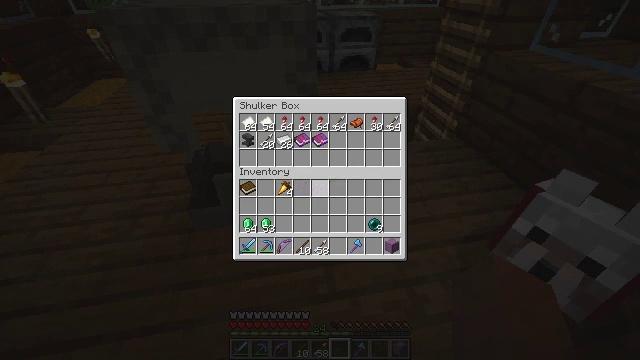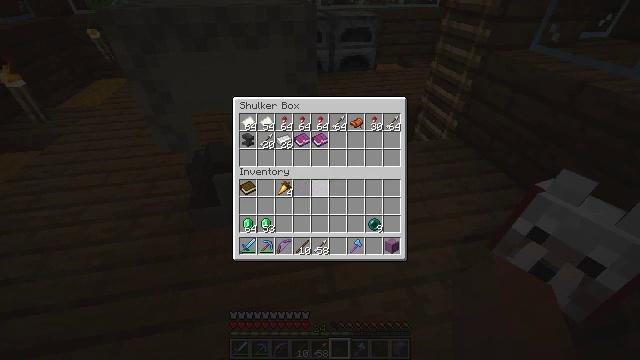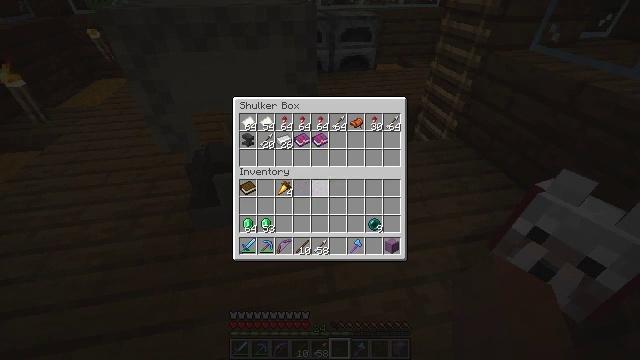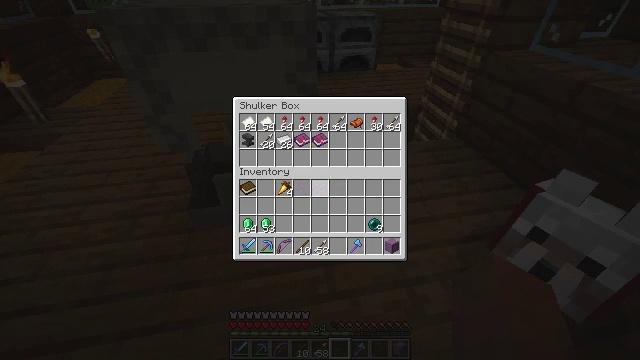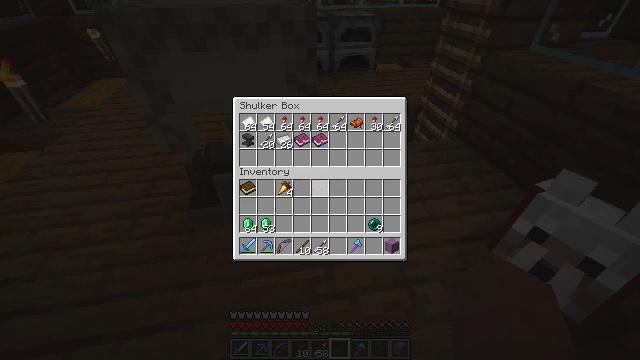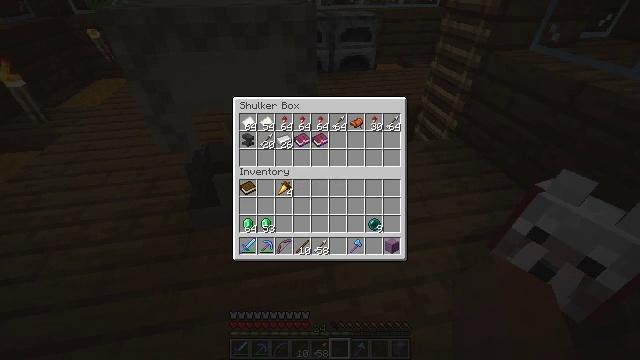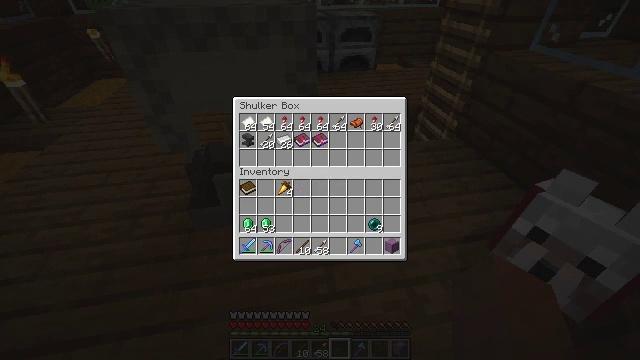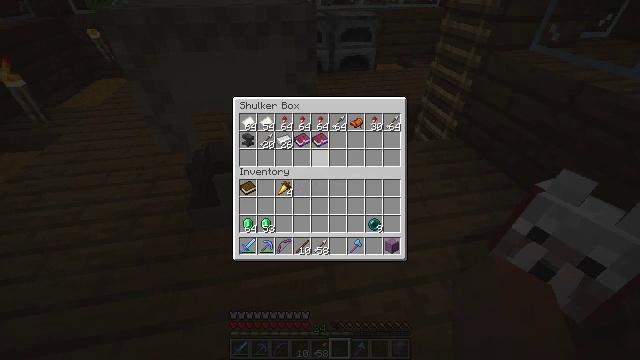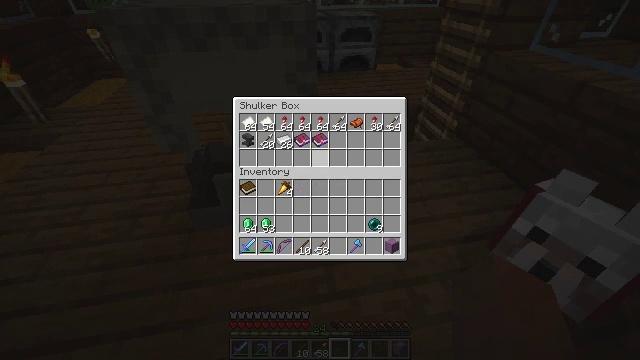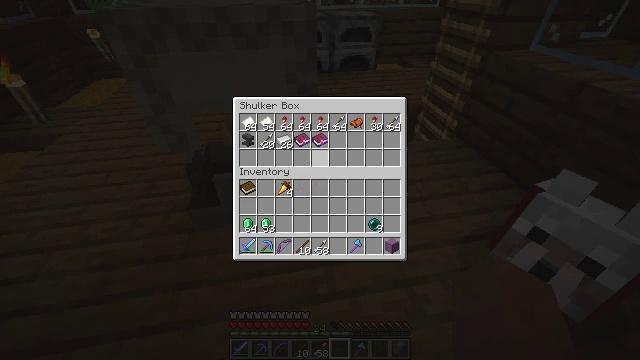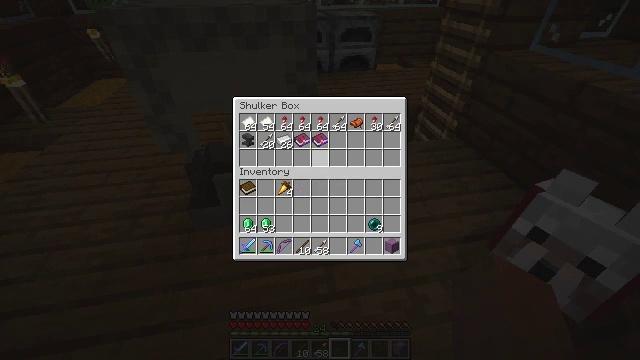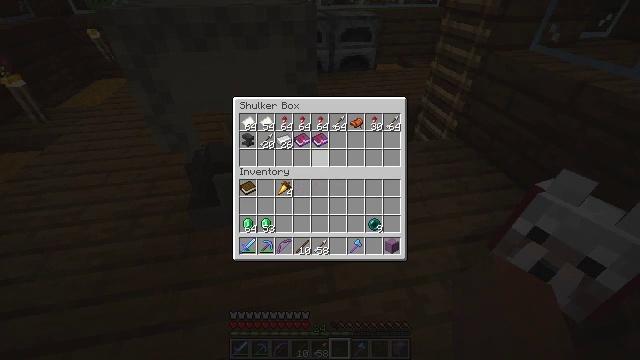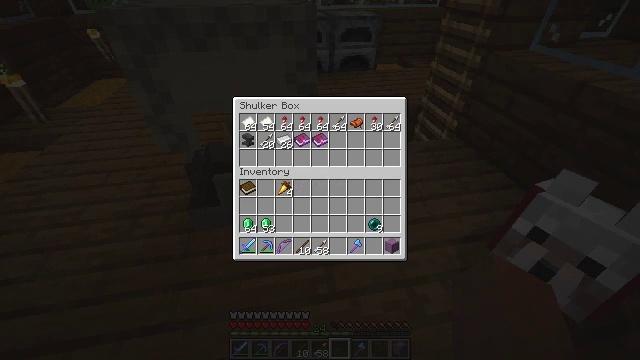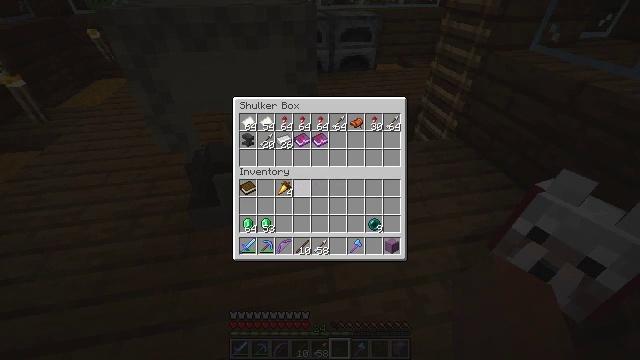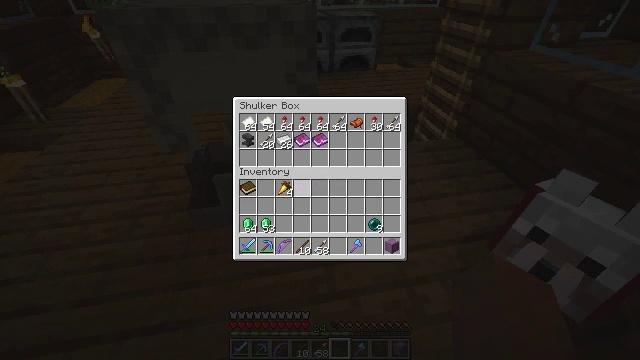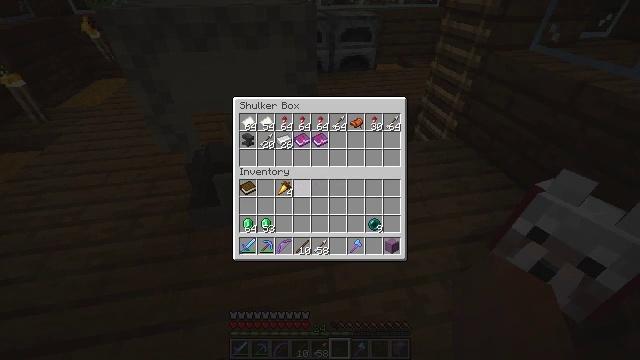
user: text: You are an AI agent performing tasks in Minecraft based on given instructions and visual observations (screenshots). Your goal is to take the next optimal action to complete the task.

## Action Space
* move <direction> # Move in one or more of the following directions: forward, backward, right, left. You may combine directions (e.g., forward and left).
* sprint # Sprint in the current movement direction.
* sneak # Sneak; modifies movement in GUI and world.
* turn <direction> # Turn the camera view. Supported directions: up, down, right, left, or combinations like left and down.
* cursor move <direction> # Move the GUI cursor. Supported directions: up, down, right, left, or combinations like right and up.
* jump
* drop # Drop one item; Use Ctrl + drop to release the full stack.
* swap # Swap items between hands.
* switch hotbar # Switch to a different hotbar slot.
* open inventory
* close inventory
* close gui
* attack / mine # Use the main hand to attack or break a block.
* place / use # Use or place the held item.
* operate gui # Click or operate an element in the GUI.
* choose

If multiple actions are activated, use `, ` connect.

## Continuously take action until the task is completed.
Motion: motion action
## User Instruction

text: Put the light gray shulker box back into the inventory.
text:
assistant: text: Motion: sneak, operate gui
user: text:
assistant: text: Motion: sneak, operate gui
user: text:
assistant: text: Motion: sneak
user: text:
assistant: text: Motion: sneak
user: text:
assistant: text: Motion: sneak, cursor move up
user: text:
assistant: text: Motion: sneak
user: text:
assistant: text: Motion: sneak, cursor move up
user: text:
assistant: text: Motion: sneak
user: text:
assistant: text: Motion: sneak
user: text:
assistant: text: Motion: sneak
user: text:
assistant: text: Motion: sneak
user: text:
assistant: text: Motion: sneak, cursor move left and down
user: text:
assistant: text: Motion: sneak, cursor move down
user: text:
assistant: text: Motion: sneak
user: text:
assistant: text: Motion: sneak
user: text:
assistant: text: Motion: sneak
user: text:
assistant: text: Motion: sneak
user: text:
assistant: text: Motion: sneak
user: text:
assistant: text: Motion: sneak
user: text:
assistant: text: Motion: sneak
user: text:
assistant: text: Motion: sneak
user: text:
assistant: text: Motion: sneak
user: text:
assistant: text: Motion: sneak
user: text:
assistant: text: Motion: sneak
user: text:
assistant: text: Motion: sneak
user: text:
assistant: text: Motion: sneak
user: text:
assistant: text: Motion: sneak
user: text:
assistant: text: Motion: sneak
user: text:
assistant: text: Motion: sneak
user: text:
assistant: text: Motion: sneak